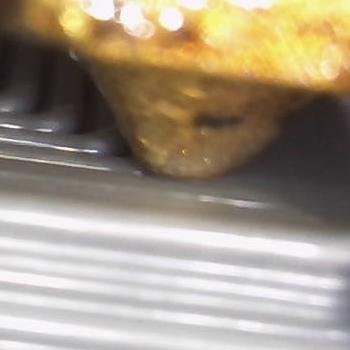
Flow rate: 208%